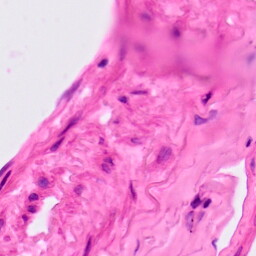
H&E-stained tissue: Lung